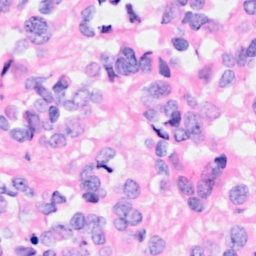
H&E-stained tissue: Breast